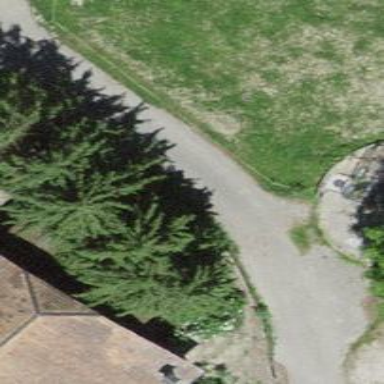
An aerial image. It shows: Paved driveway road for service vehicles.